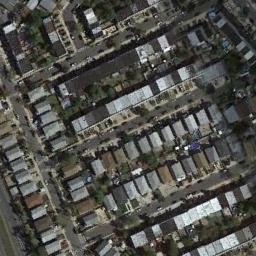
Label: residential